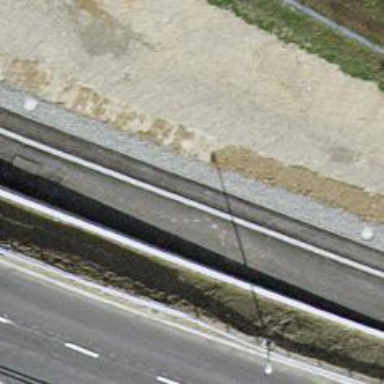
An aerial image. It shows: Asphalt road designated as cycleway. Both the cycleway and the footway have asphalt surfaces.